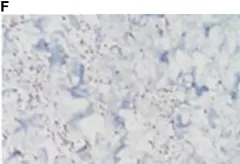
Pathological picture. Immunohistochemical STAB2 pathological image of left abdominal skin tissue taken on July 20, 2022.
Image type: pathology (immunostaining)